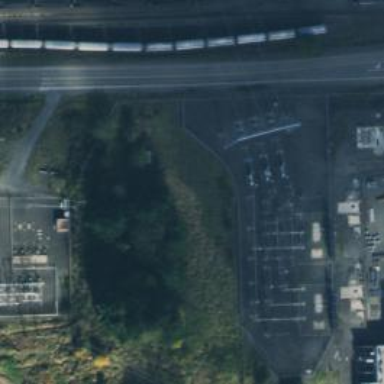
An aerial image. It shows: Station surrounded by fence.